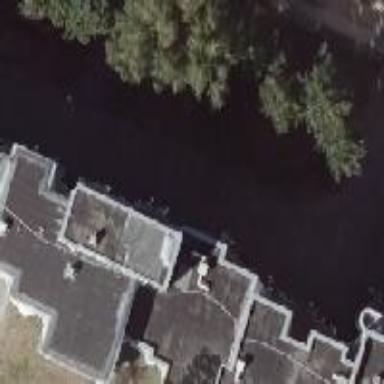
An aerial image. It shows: Building with apartments and flat roof.